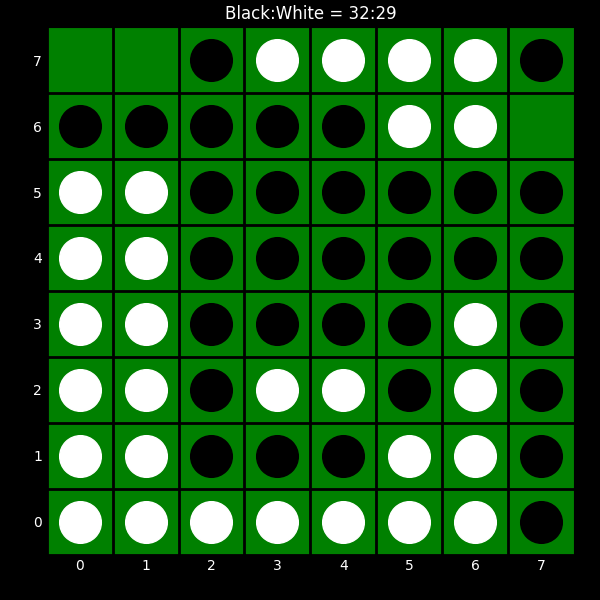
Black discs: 32
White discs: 29